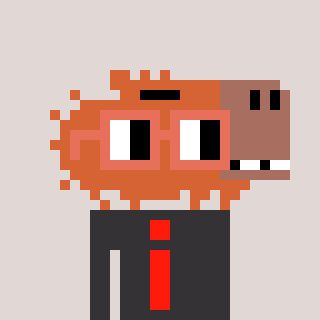
a pixel art character with square orange glasses, a capybara-shaped head and a grayscale-colored body on a warm background